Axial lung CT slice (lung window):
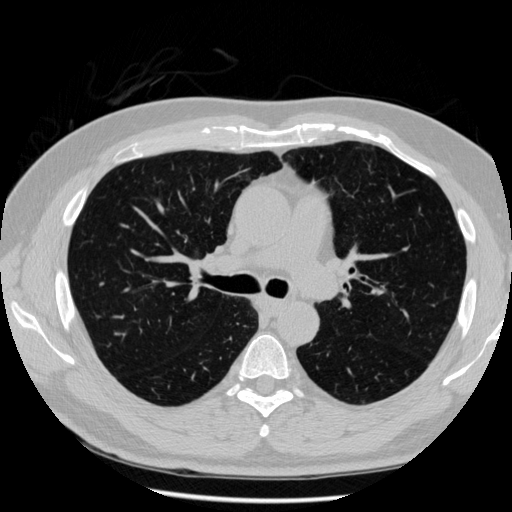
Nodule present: no